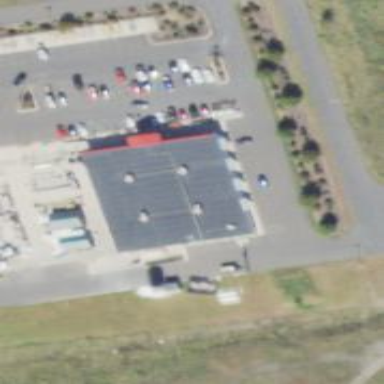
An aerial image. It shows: Retail building that serves as country store.